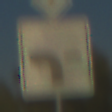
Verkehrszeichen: VerlaufVorfahrtsstrasse6
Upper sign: Vorfahrtsstrasse
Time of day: SunriseSunset
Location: Outdoor (RoadRail)
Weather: Clear
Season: NotSpecified
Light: Natural